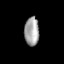
Tissue: skin
Cell type: Epithelial cells
Senescence score: 0.2323
Nuclear area (px): 412
Mean DAPI intensity: 162.888